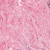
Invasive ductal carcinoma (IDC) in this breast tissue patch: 0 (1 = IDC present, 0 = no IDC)